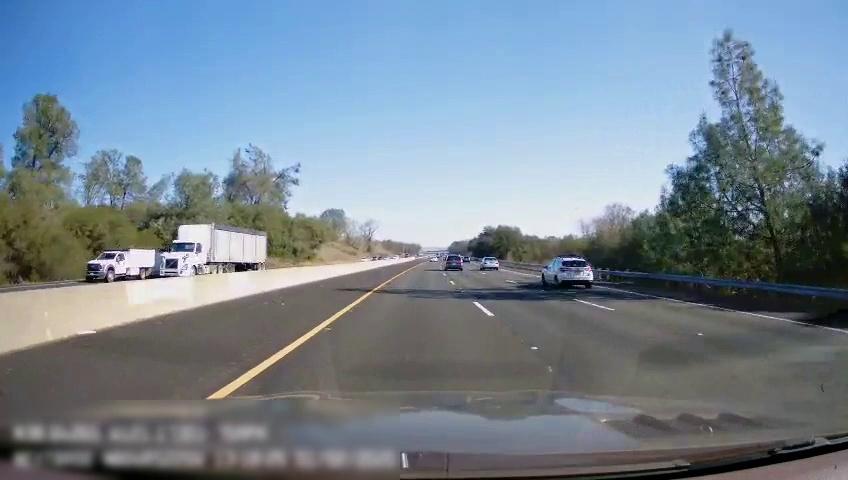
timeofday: Day
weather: Sunny
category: Drivable Space
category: Drivable Space
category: Vehicles | Truck
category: Vehicles | Truck
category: Vehicles | SUV
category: Vehicles | SUV
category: Vehicles | Car
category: Lanes | Opposite Lane
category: Lanes | Current Lane
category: Lanes | Current Lane
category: Lanes | Alternate Lane
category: Lanes | Alternate Lane